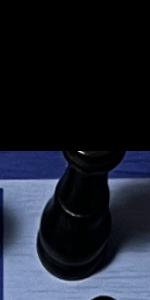
Label: King_Black